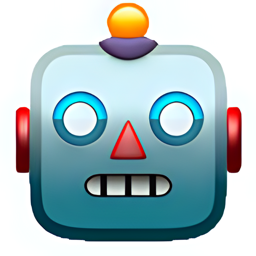
Name: robot face
Emoji: 🤖
Group: Smileys & Emotion
Sub-group: face-costume